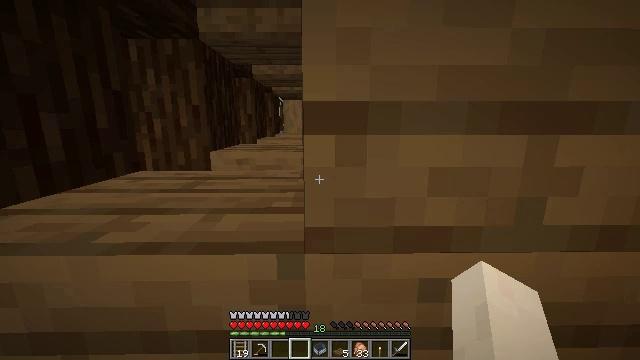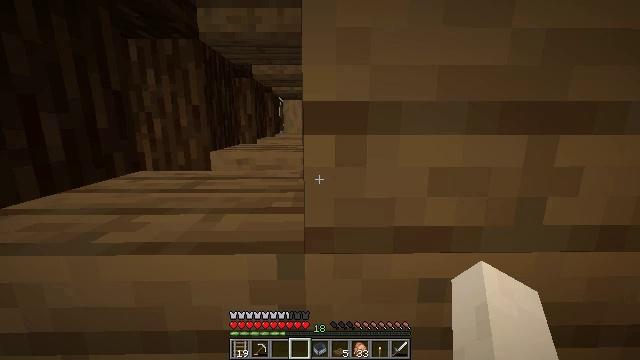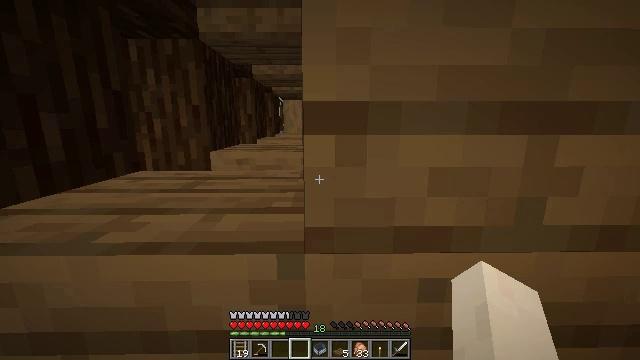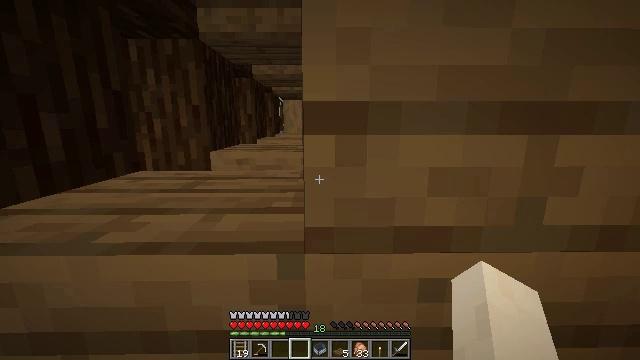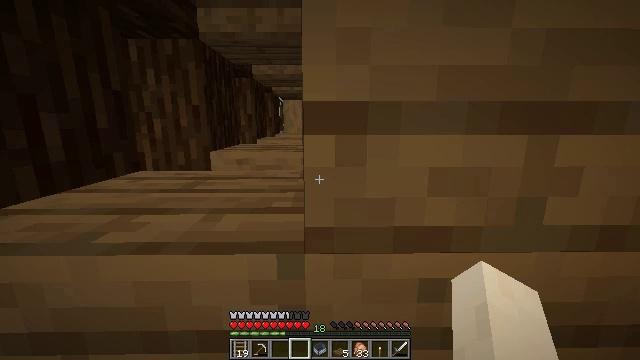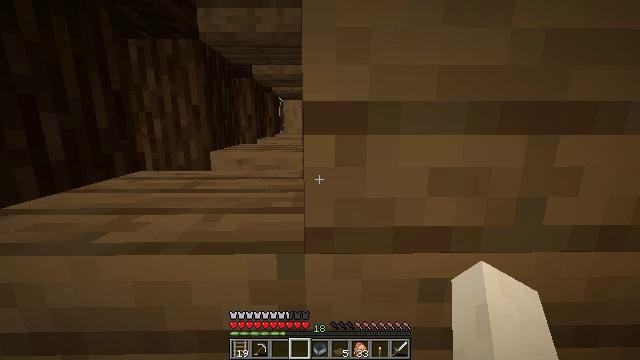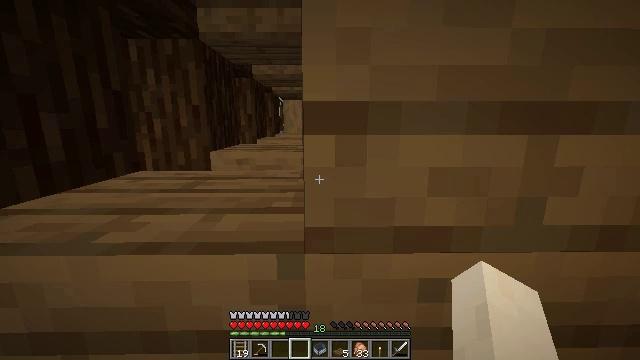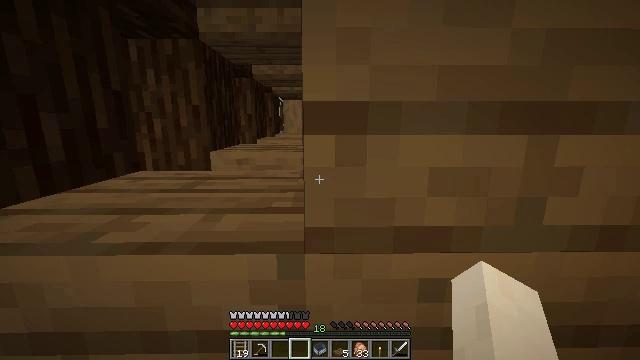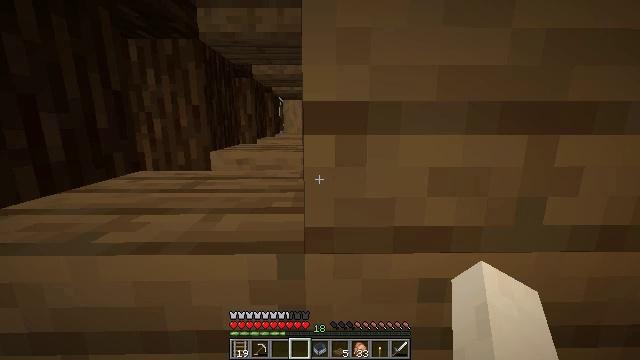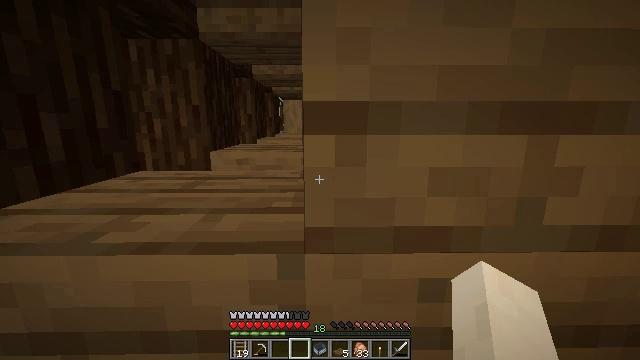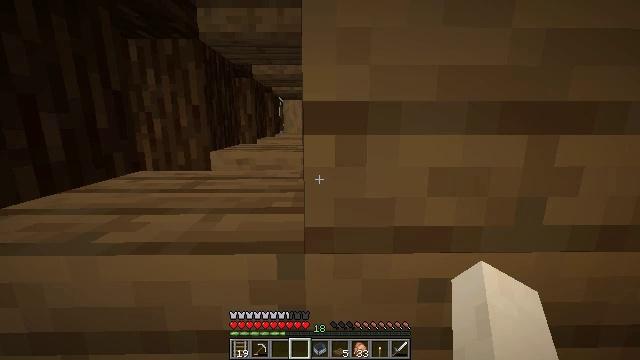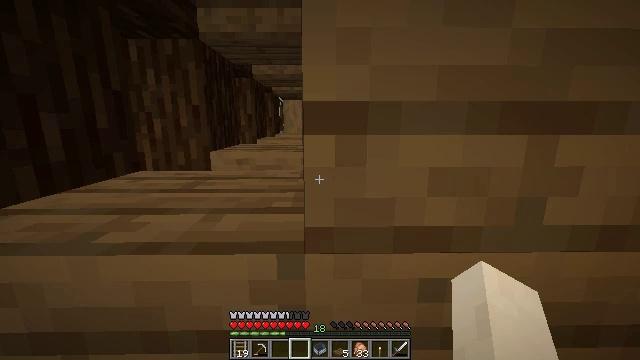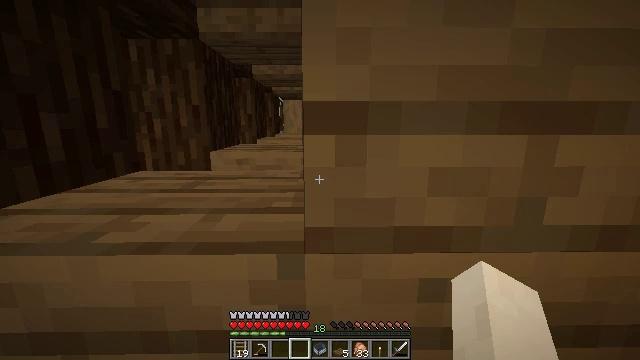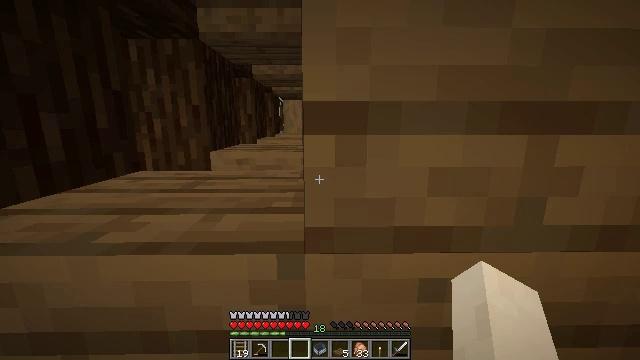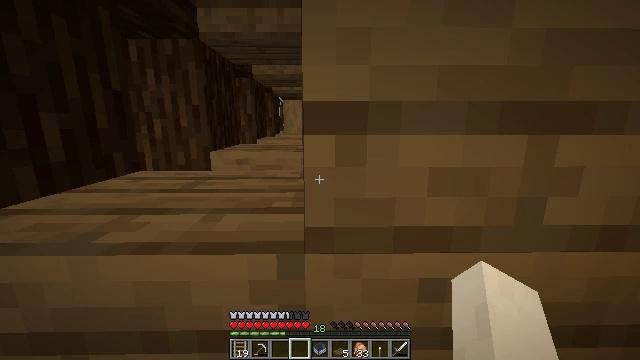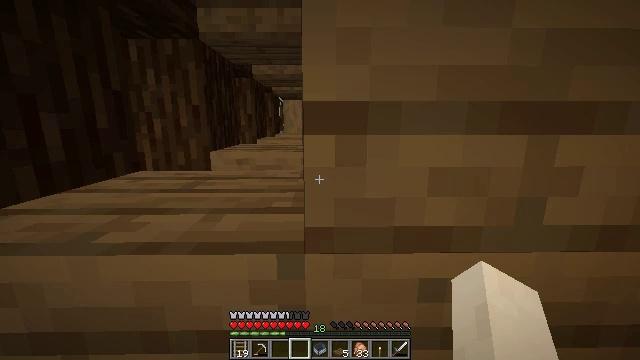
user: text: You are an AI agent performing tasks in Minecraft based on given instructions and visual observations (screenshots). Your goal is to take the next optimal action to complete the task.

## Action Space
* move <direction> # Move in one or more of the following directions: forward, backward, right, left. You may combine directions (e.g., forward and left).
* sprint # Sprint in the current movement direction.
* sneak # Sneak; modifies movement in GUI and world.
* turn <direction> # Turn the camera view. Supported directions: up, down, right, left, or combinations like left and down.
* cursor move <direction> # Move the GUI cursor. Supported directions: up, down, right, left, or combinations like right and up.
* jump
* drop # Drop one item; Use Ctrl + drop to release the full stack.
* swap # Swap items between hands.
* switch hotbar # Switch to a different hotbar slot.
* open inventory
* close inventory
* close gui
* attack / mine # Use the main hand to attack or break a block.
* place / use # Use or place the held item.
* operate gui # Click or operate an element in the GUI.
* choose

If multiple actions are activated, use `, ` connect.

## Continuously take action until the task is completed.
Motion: motion action
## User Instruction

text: Collect stripped spruce log as resource.
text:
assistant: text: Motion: no_op
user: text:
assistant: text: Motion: no_op
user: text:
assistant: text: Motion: no_op
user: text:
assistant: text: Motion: no_op
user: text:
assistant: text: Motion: no_op
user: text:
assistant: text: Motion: no_op
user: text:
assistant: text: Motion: no_op
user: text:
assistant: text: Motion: no_op
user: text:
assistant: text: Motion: no_op
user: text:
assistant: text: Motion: no_op
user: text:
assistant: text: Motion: no_op
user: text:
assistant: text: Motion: no_op
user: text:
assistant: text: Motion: no_op
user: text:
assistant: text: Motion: no_op
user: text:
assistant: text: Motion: no_op
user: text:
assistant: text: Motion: no_op
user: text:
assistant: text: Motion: no_op
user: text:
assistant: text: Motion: no_op
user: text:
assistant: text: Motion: no_op
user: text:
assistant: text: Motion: no_op
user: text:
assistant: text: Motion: no_op
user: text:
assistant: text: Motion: no_op
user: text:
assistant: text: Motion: no_op
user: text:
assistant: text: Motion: no_op
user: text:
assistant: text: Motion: no_op
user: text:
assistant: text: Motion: no_op
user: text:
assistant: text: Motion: no_op
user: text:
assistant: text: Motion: no_op
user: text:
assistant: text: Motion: no_op
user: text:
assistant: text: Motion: no_op